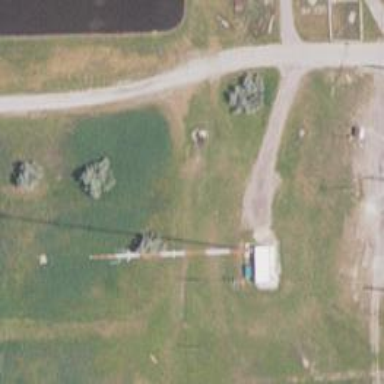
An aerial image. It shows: Mast tower used for communication.